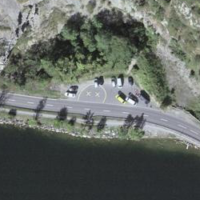
EUNIS habitat code: 47
Species observed at this site:
Echium vulgare
Podarcis muralis
Podiceps cristatus
Anas platyrhynchos
Coccinella septempunctata
Aythya fuligula
Turdus viscivorus
Clanoptilus marginellus
Cephalanthera longifolia